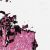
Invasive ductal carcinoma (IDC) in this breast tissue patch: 0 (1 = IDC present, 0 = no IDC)